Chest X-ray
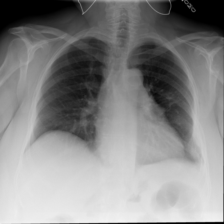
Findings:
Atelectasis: negative
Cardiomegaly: positive
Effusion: negative
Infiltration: negative
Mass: negative
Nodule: negative
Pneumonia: negative
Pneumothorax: negative
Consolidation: negative
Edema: negative
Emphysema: negative
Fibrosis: negative
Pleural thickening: positive
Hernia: negative